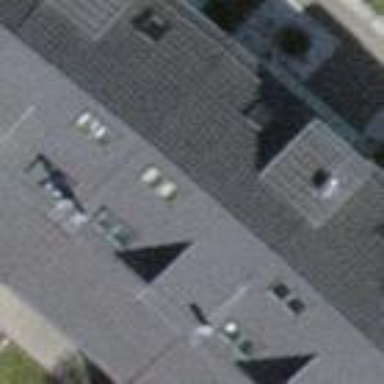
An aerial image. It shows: Terrace building.